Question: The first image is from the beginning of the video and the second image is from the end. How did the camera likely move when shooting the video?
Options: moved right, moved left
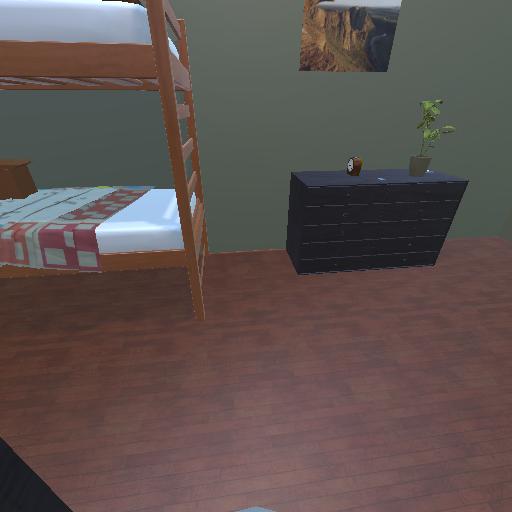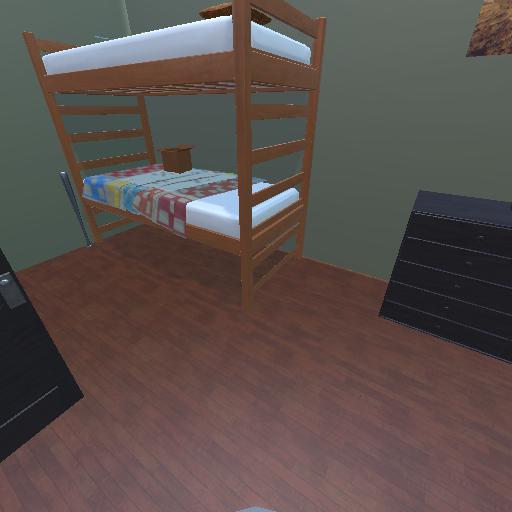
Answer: moved right